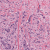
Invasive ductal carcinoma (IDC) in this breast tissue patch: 1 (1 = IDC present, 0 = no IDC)